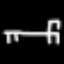
Label: bed